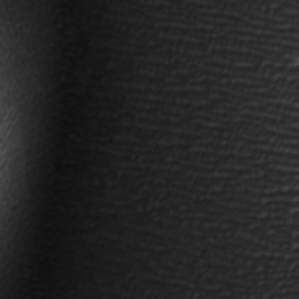
Label: frost